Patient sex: M
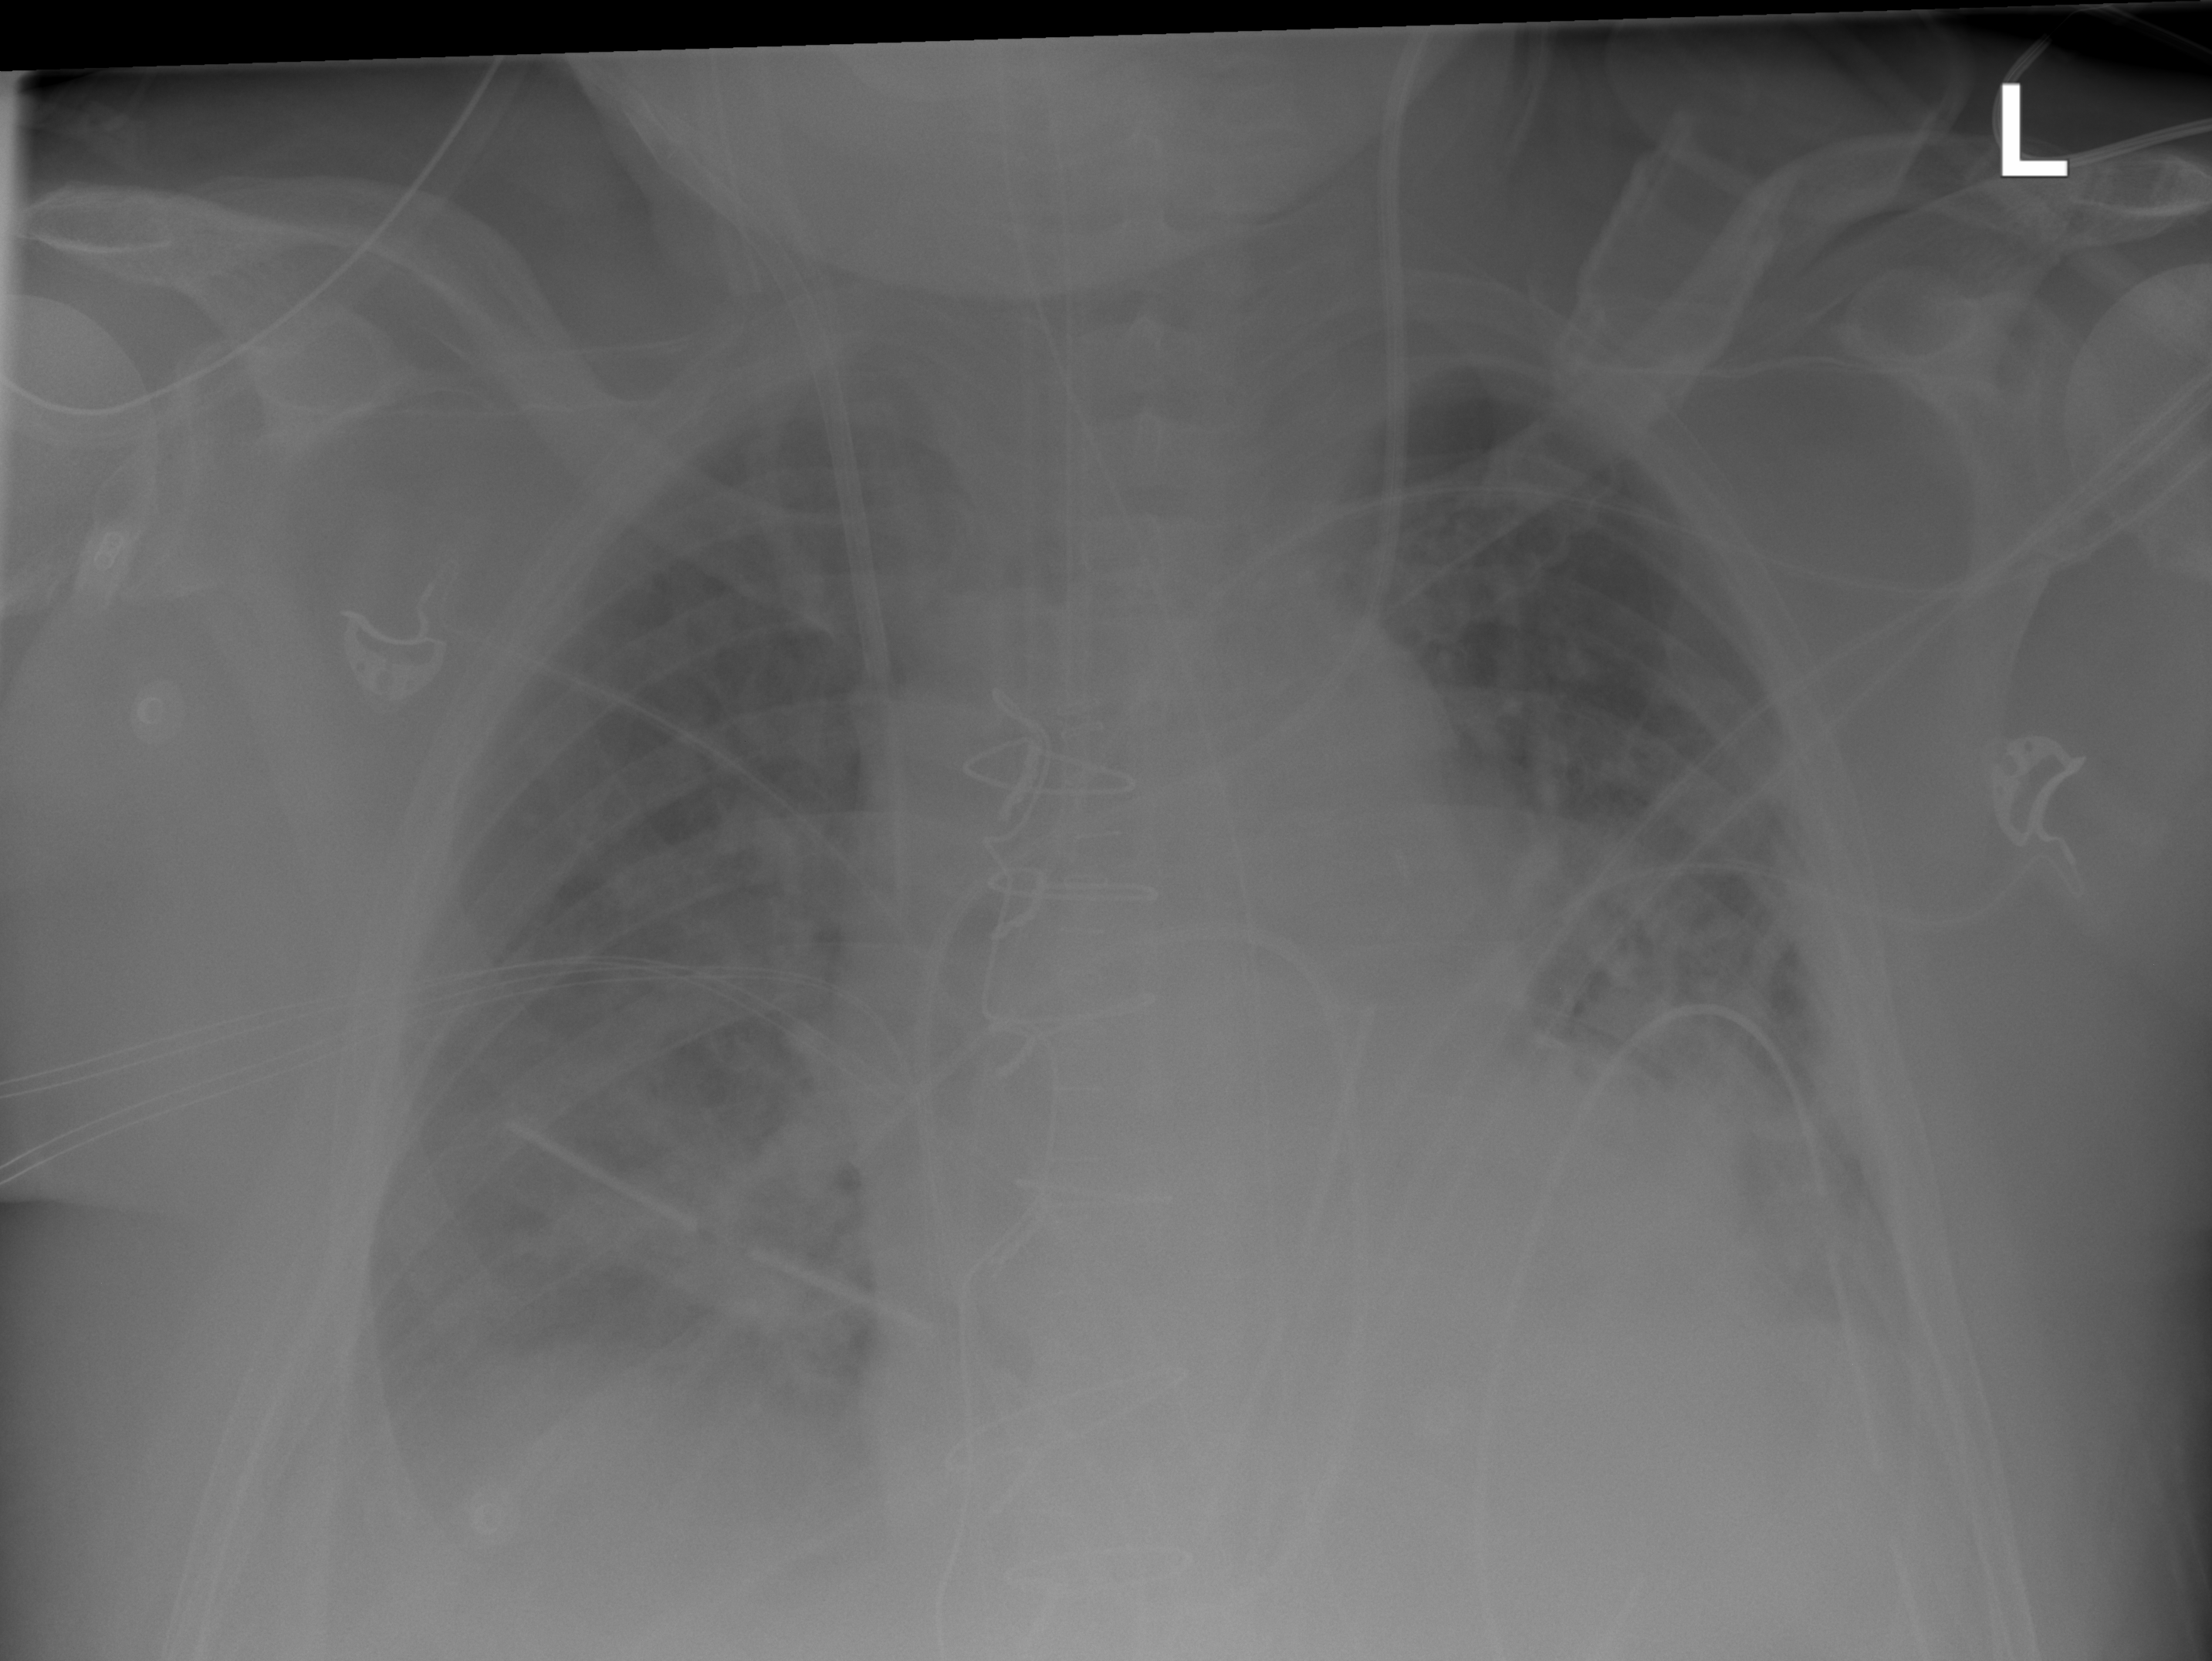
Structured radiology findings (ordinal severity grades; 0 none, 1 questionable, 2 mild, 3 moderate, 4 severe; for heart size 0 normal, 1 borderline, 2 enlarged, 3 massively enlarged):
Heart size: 2
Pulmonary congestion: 3
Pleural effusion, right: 2
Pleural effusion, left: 2
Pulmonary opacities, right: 2
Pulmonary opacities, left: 2
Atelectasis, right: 0
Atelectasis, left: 2